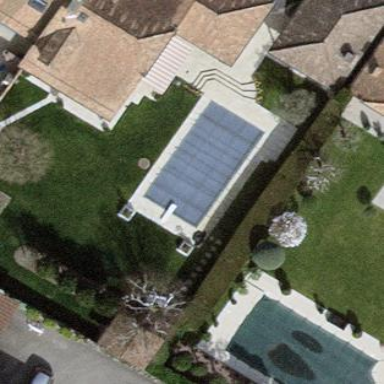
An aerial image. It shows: Swimming pool located in leisure land.